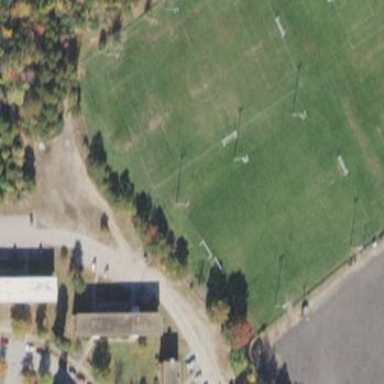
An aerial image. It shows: Soccer pitch for outdoor sports and leisure activities.